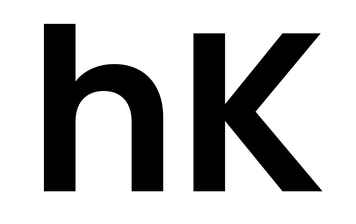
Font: Poppins-SemiBold